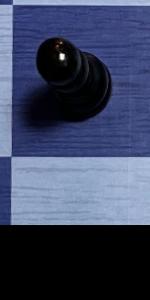
Label: Empty